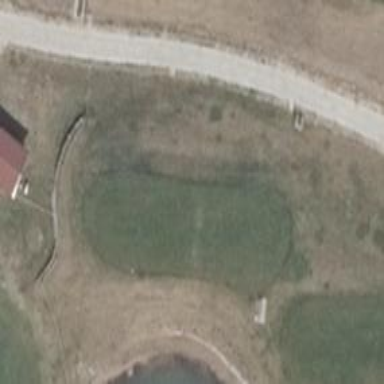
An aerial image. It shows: Golf tee.